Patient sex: M
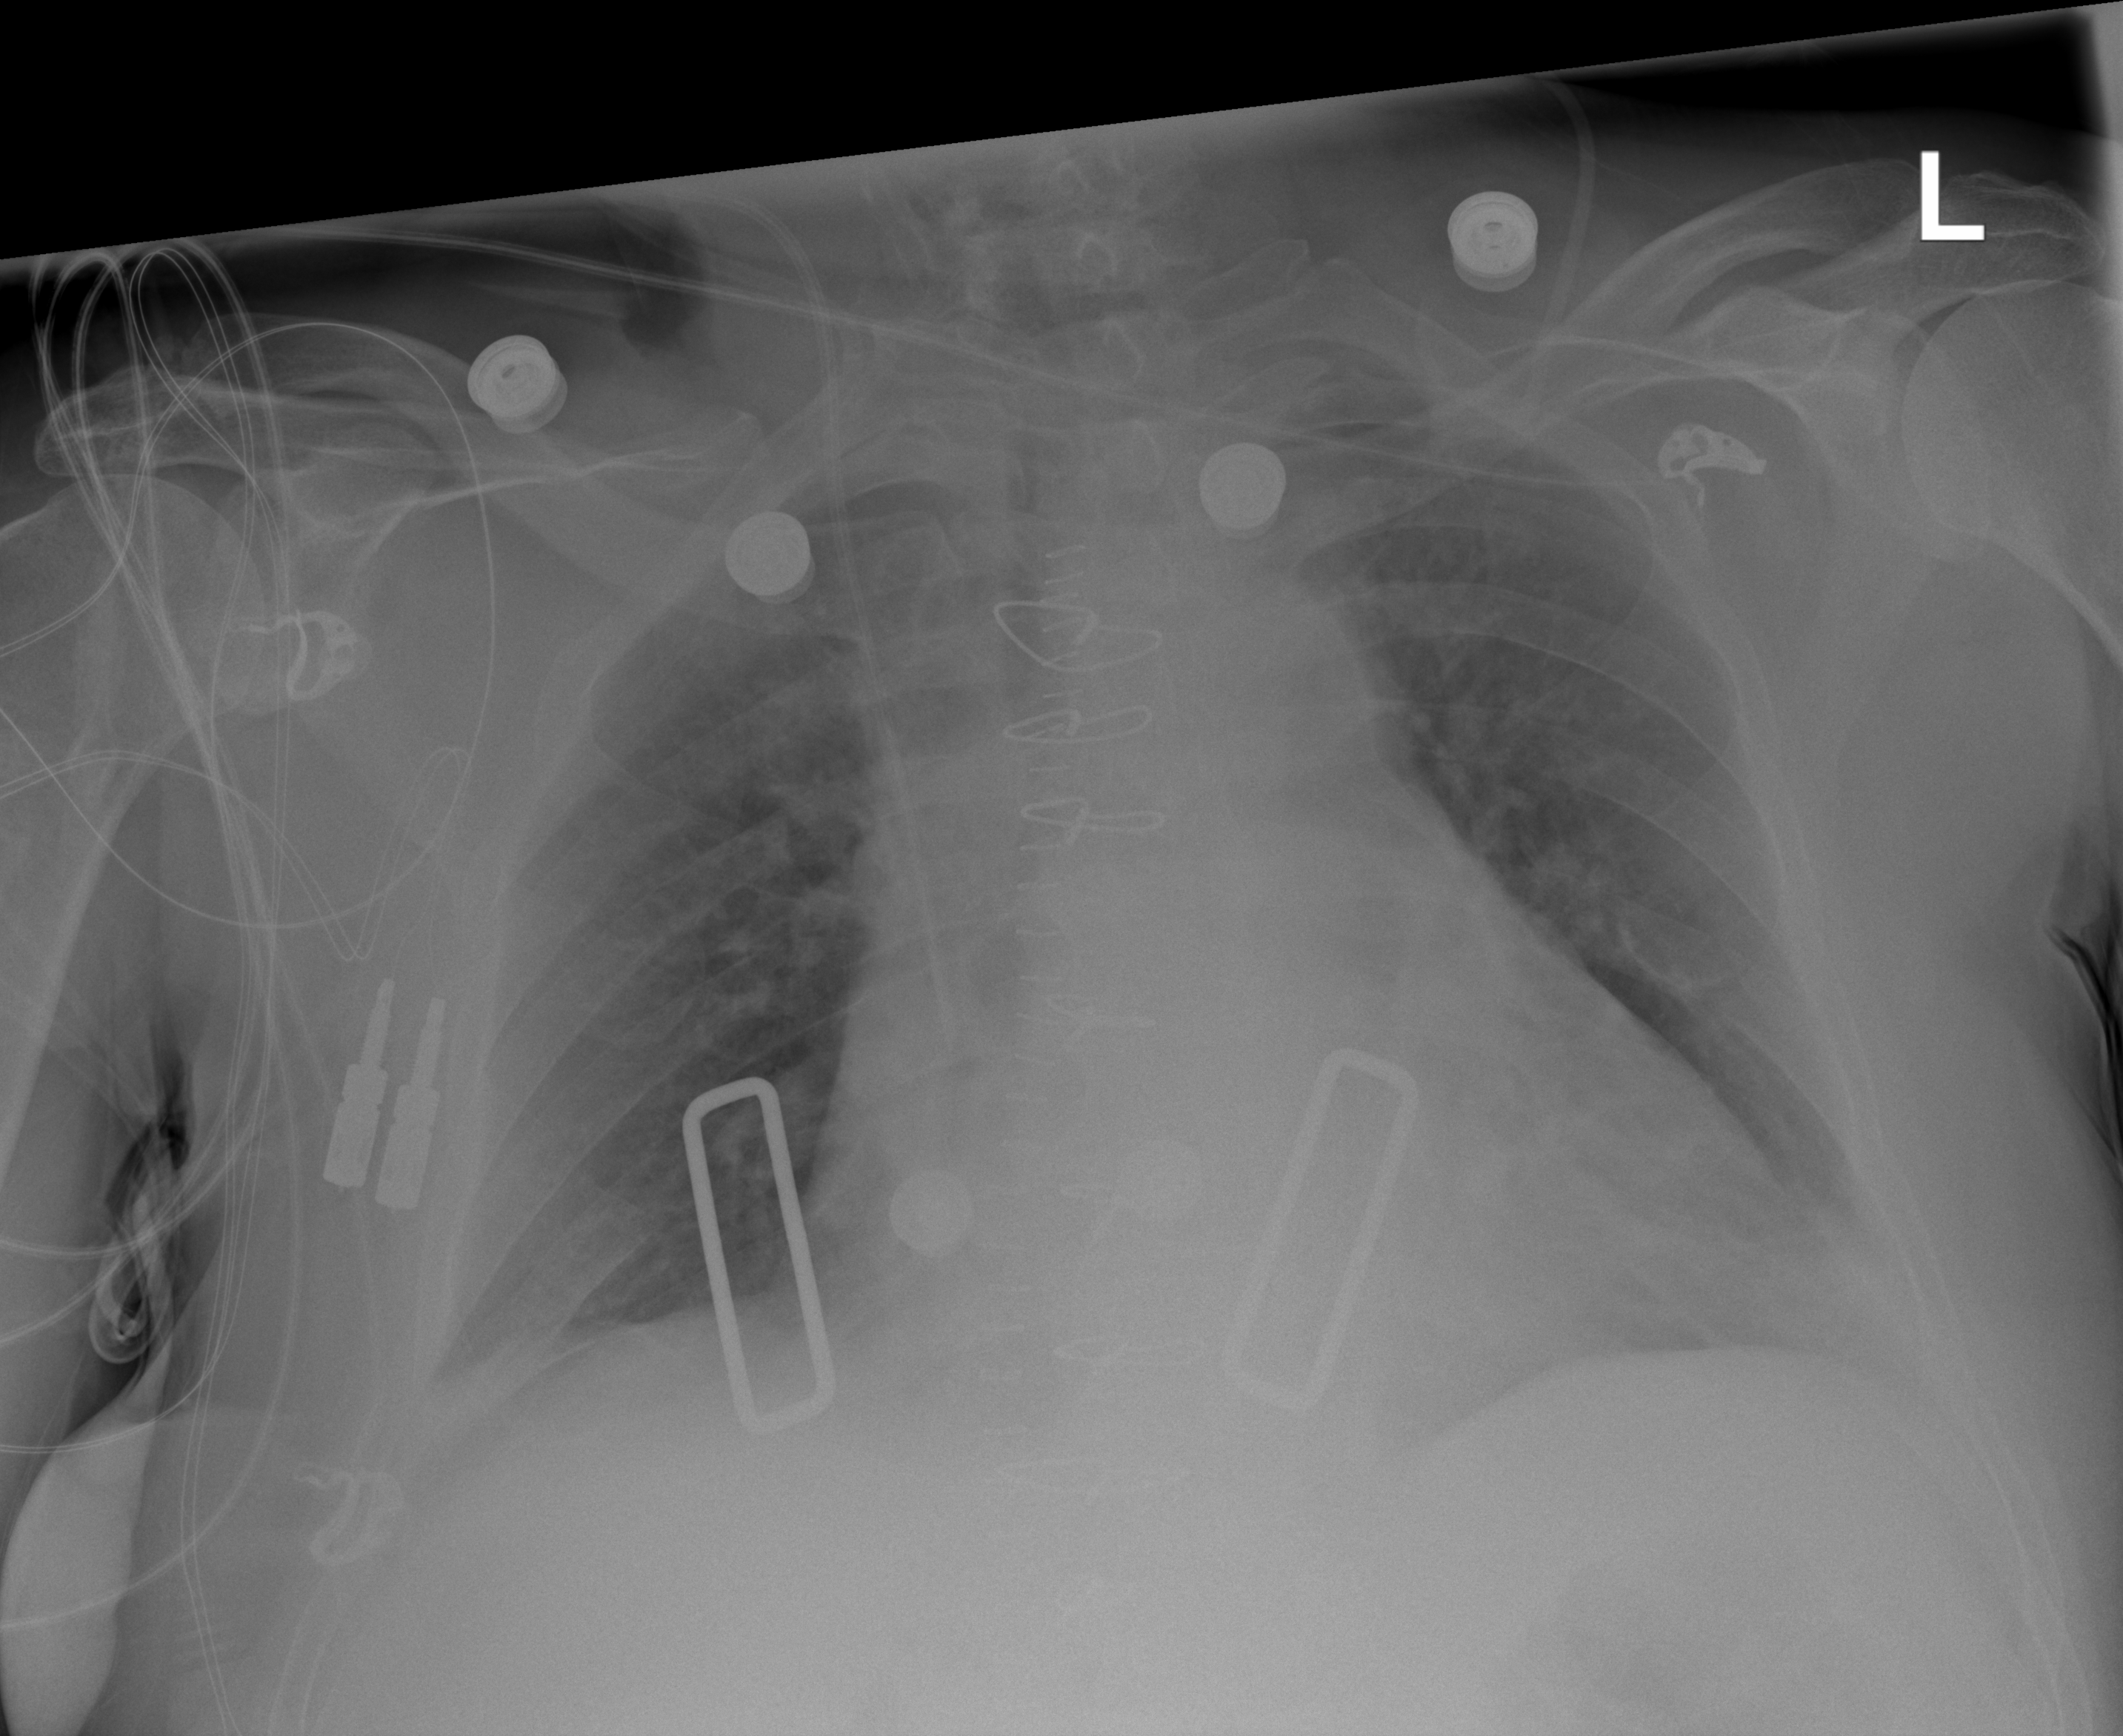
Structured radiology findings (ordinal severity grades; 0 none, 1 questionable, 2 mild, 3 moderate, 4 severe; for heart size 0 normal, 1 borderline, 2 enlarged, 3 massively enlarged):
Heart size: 2
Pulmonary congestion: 0
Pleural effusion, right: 3
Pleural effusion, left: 3
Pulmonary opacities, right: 0
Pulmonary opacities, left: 0
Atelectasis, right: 2
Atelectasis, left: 2